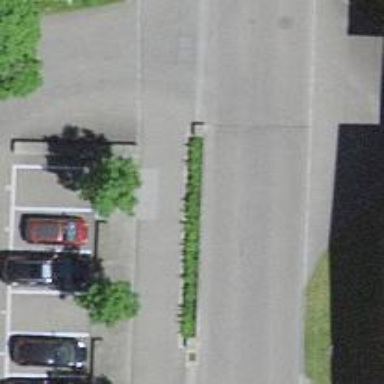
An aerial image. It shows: Block barrier.